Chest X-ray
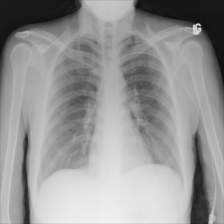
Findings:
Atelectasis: negative
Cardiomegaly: negative
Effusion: negative
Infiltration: negative
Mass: negative
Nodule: negative
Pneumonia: negative
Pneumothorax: negative
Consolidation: negative
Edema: negative
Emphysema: negative
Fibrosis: negative
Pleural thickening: negative
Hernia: negative